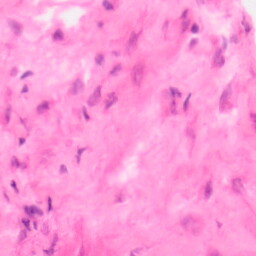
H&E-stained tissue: Colon